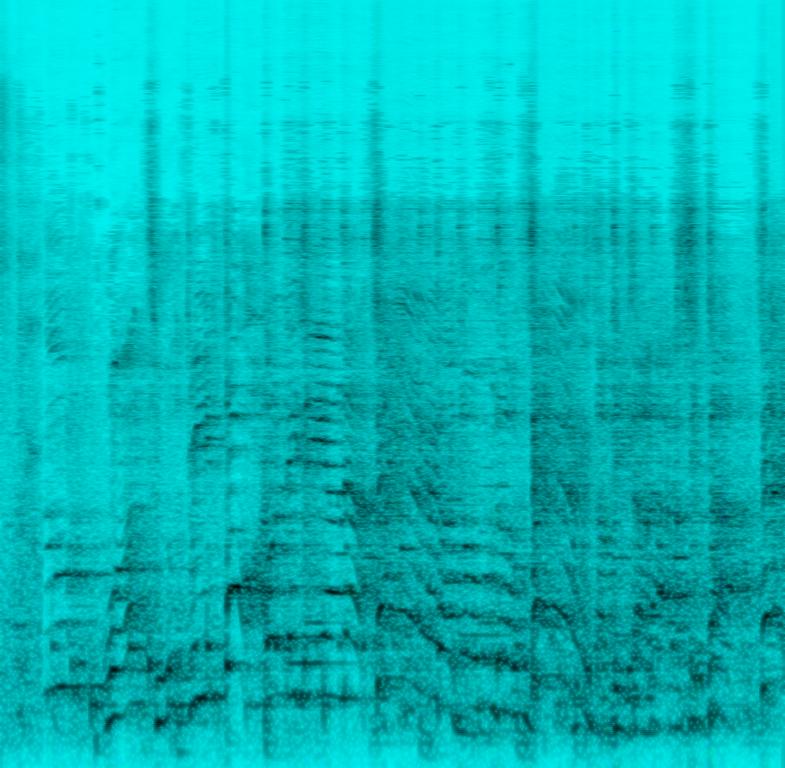
This audio contains drums playing a loud groove with cymbals and an e-guitar playing a melody in the lower key. Male voices are singing loud while sounding happy. Another male voice that appears to come from the crowd is singing along. This is an amateur recording. This song may be playing loud while celebrating with friends.